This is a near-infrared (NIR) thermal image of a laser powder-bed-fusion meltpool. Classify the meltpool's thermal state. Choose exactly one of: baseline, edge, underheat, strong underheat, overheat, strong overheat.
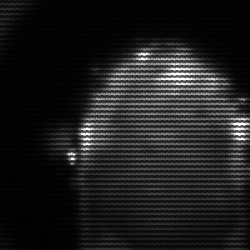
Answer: baseline